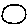
Label: moon